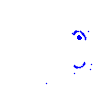
Particle: pion